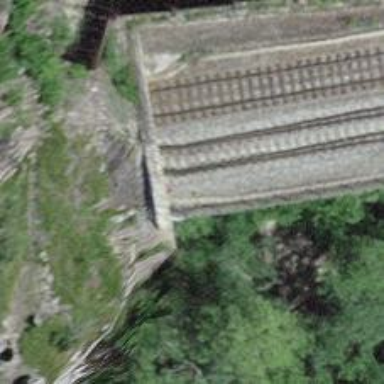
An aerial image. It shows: Railway tunnel with electrified contact lines.